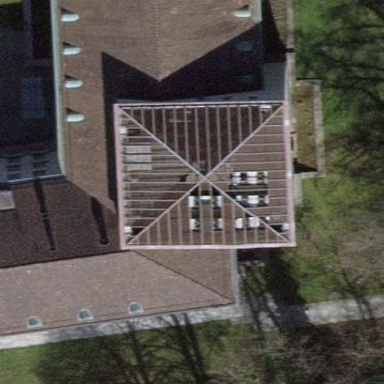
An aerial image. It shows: Building with pyramidal roof. The roof shape is pyramidal.